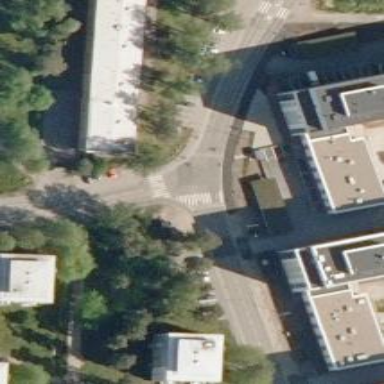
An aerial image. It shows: Marked crossing on the road.